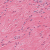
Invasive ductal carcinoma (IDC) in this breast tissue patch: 0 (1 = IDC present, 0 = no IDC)